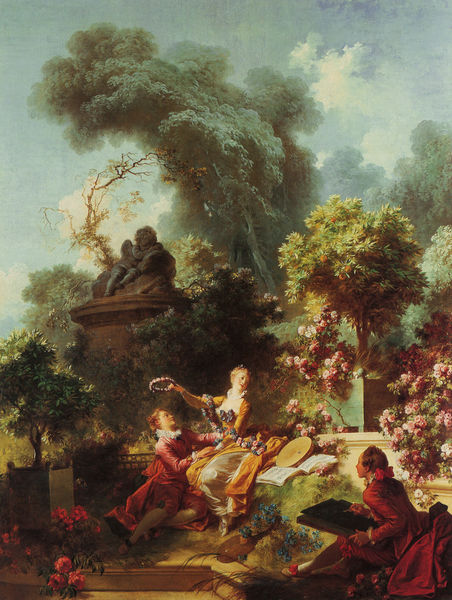
Titel: L'amant couronné, Der gekrönte Liebhaber
Künstler: Jean Honoré Fragonard
Standort: New York (New York)
Institution: The Frick Collection
Schlagwörter: baum, blau, blätter, dunkel, flügel, gemälde, himmel, laub, mann, schatten, weiß, wolken, bäume, frauen, gelb, grün, landschaft, menschen, mädchen, ocker, sitzen, äste, blume, blumen, braun, bunt, damen, decolte, frankreich, frau, grau, hell, hut, kleid, kleider, licht, männer, orange, pastell, schwarz, skizze, szene, säule, türkis, zeichnung, blüten, dame, park, rose, rosen, rot, schloss, wolke, beige, herren, malerei, rock, schleife, jung, barock, kragen, samt, sockel, halskrause, portrait, porträt, öl, natur, stamm, strauch, wind, zweige, gebüsch, rauch, sonne, gold, sitzend, adel, familie, gewänder, kind, paar, blatt, musik, pflanze, pflanzen, krone, rokoko, rosa, anhöhe, engel, garten, putte, putto, ranken, skulptur, statue, kübel, pflanzkübel, topf, farbig, sommer, liebe, modell, lehrer, schuhe, hof, romantik, treppe, treppen, spielen, zopf, dichter, büste, lesen, maler, stufe, stufen, strumpf, podest, dekolleté, freude, momentaufnahme, rousseau, lachen, posen, spiel, strümpfe, außen, deckel, helligkeit, buch, denkmal, francois, künstler, ironie, knien, leinwand, laubbaum, allegorie, kranz, malen, trommel, stift, liebespaar, seiten, zeichnen, schreiben, romantisch, lust, krönung, blumenkranz, frei, rosensträucher, blumenkasten, blickkontakt, spiele, frühjahr, kränze, laute, anbeten, postament, haarschleife, amor, eimer, anbetung, decoltee, zeichner, biegen, freie, farbigkeit, blauer, streppe, hecken, lustgarten, anfassen, unterkleid, mozartzopf, minne, boucher, fragonard, lebensfreude, kränzen, günstling, pflanzenkübel, scherzen, souel, treppenszene, verehrer, freier, schäferszene, francois boucher, kavlier, schönwetter, pour elise, nlandschaft, amror